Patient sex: M
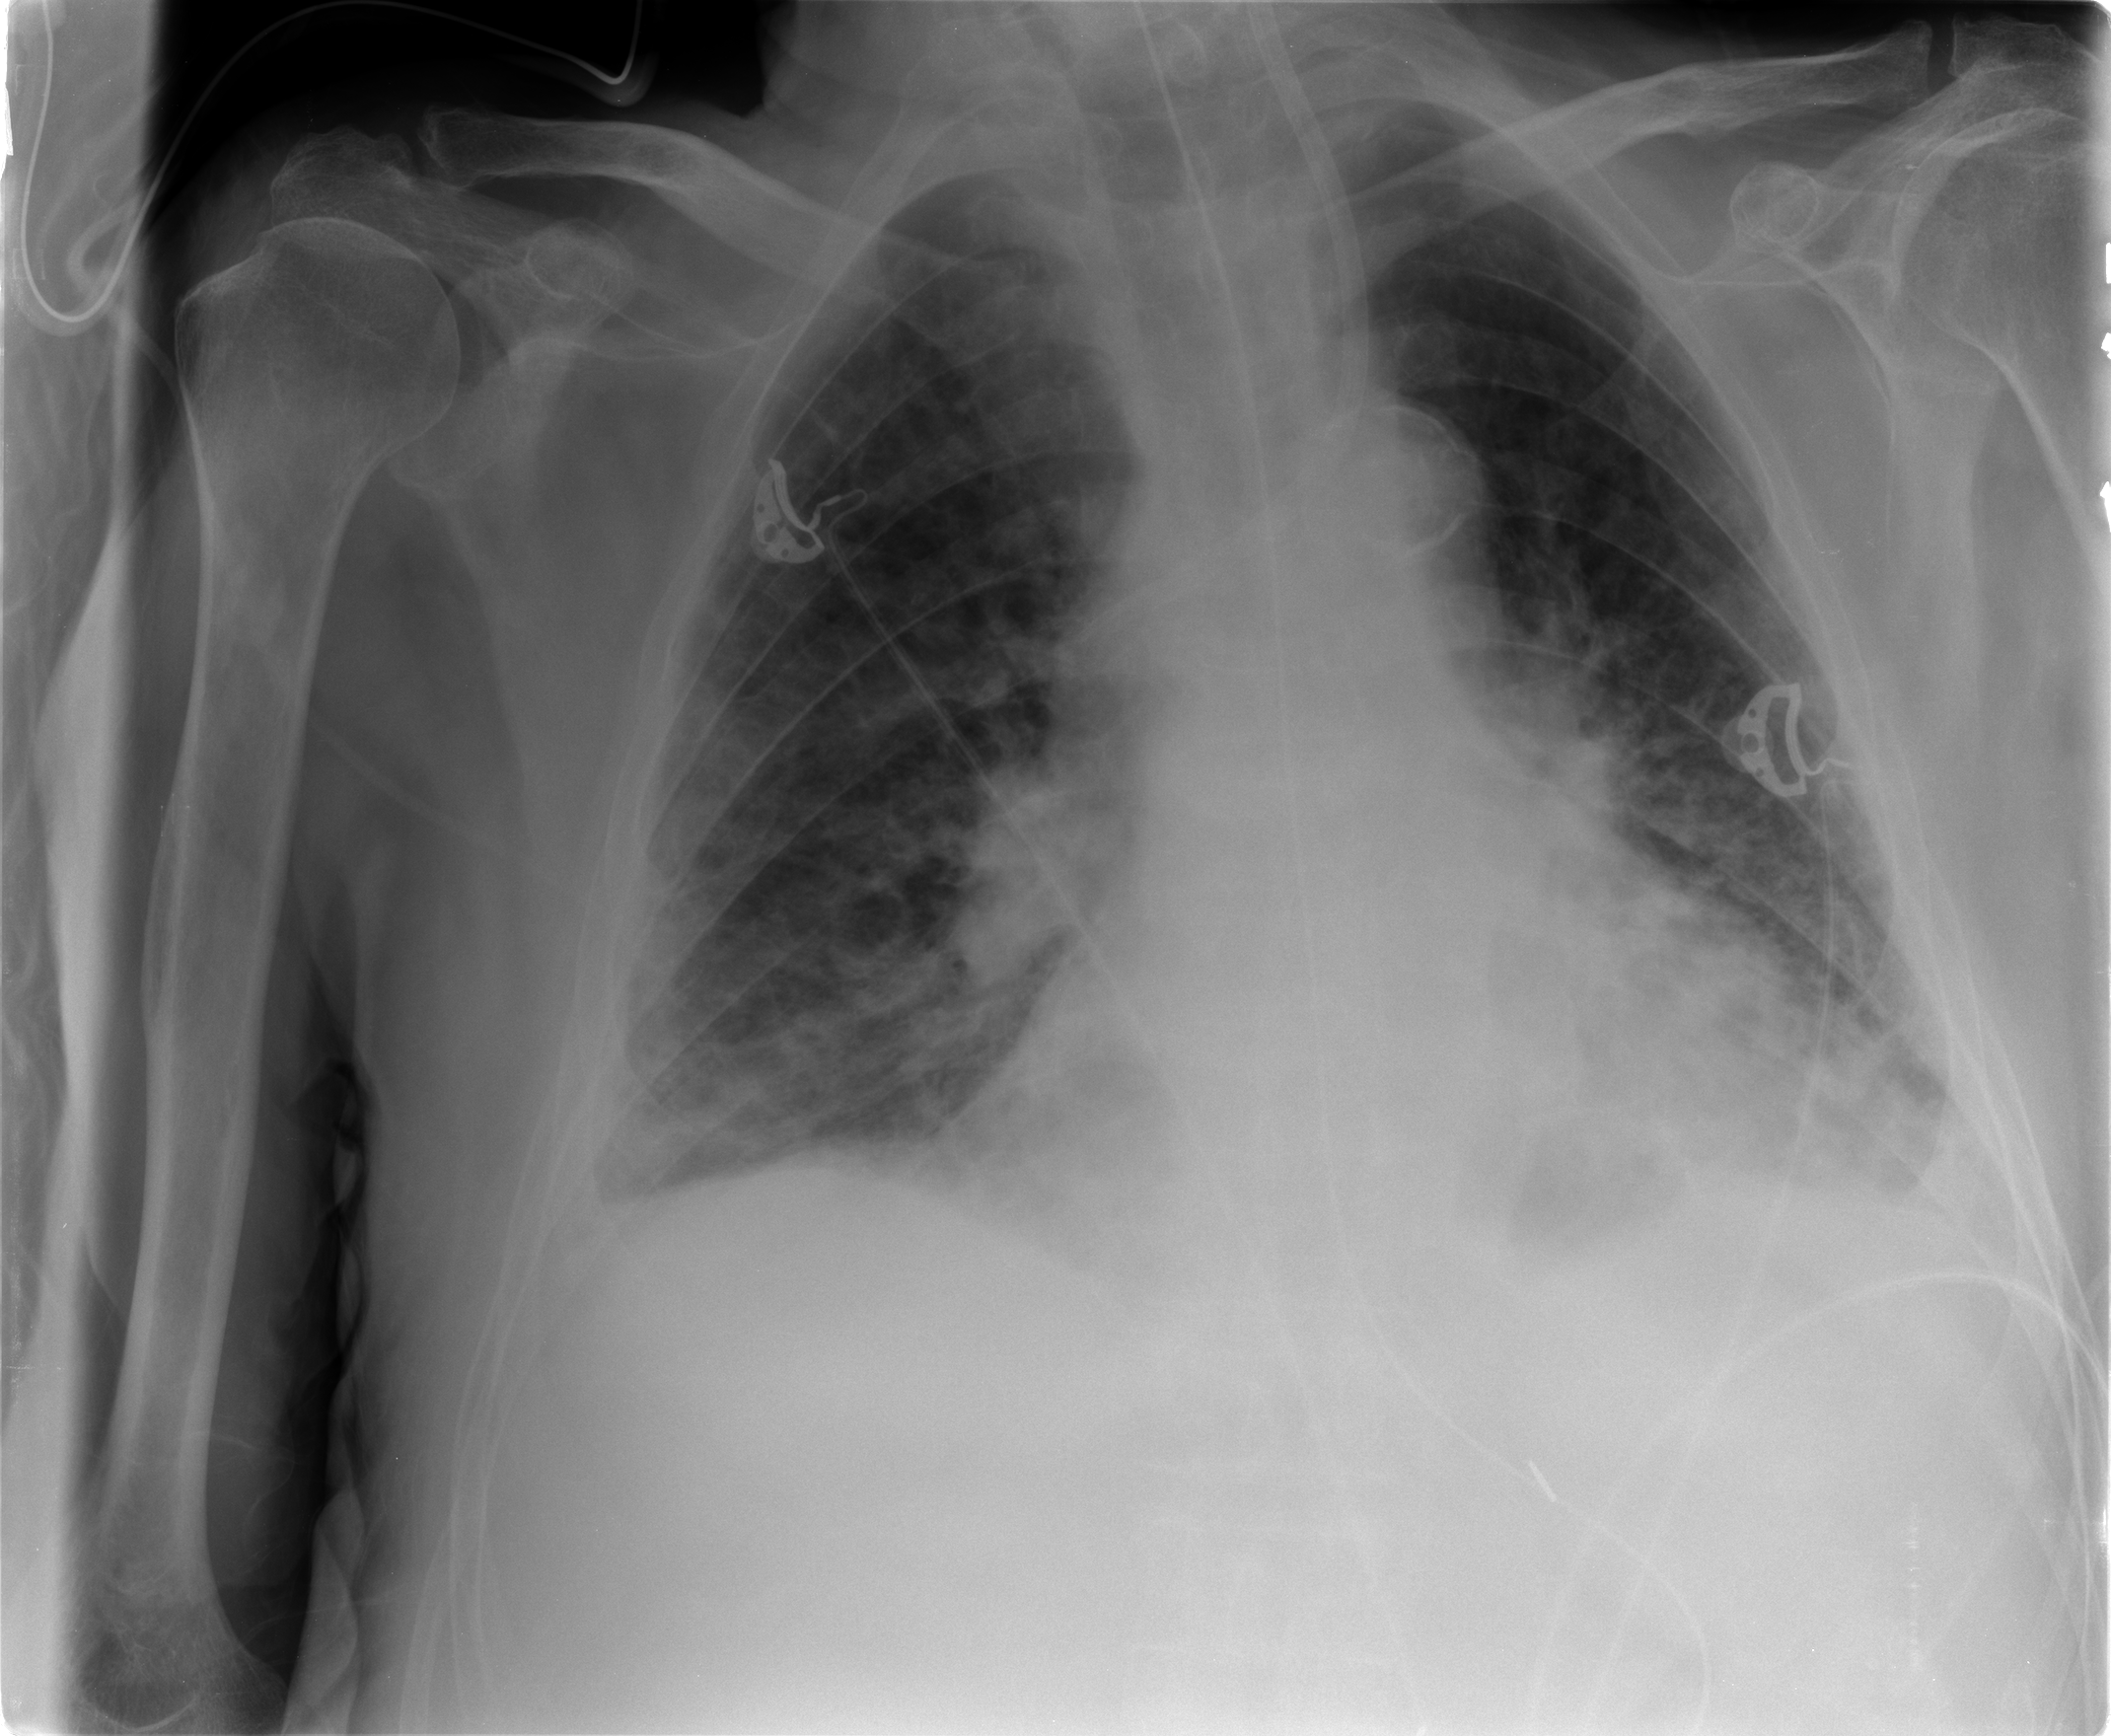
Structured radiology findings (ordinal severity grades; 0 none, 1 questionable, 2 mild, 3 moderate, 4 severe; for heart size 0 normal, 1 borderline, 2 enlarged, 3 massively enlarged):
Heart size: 1
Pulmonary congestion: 3
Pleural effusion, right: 1
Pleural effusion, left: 1
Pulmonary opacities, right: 2
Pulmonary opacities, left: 2
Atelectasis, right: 2
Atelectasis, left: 2